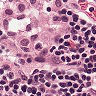
Metastatic tissue present: no